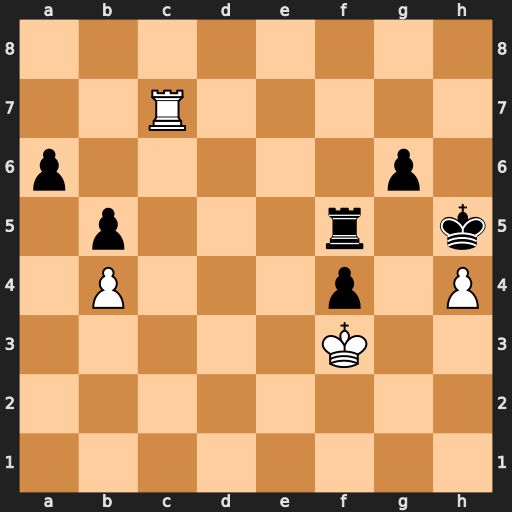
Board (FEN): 8/2R5/p5p1/1p3r1k/1P3p1P/5K2/8/8
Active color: w
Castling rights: -
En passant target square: -
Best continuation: Rh7#